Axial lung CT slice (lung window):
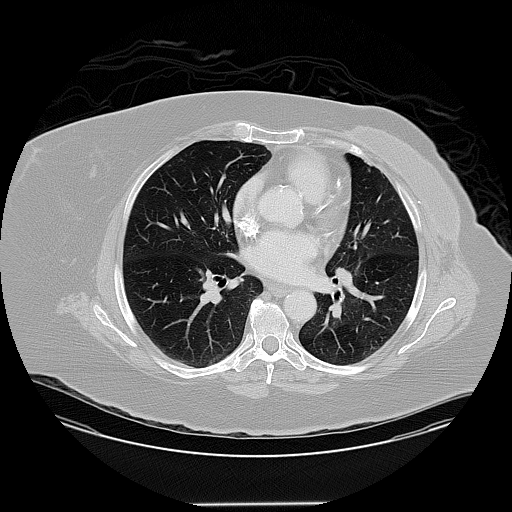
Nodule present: no